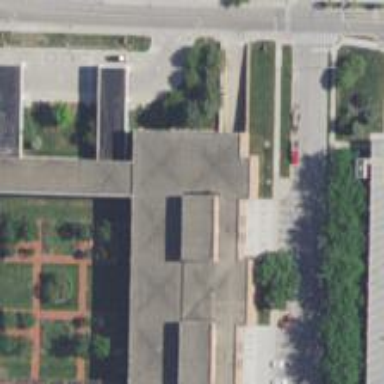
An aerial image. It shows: Auditorium building.